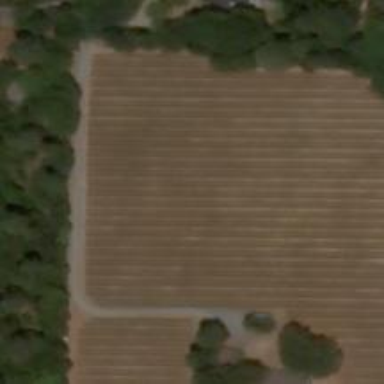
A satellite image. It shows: Vineyard growing wine grapes.